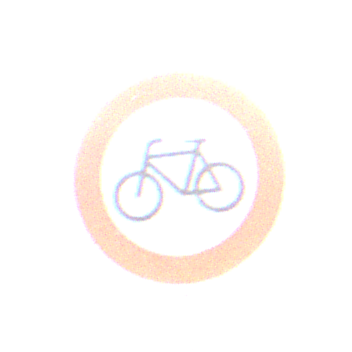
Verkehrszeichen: VerbotRadverkehr
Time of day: SunriseSunset
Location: Outdoor (Nature)
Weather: PartlyCloudy
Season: NotSpecified
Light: Natural